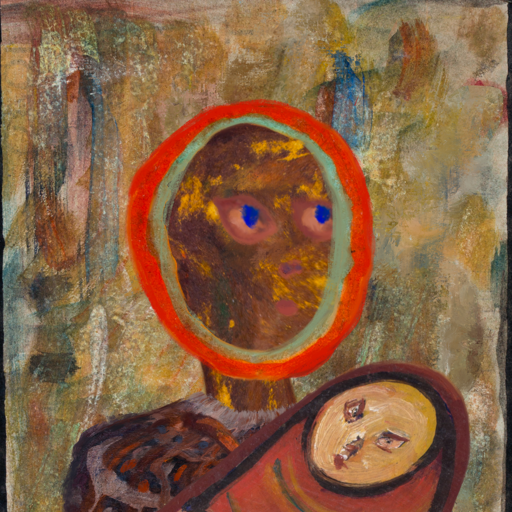
Background: Pipe, Head And Neck Side: Comrade, Face Side: Mother_And_Son_Mother, Bust: Hypocrite, Hair Side: Sisters, Head Accessory: Blank, Second Necklace: Comrade, Necklace: Blank, Baby: After_Raid_Baby